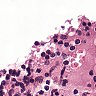
Metastatic tissue present: no